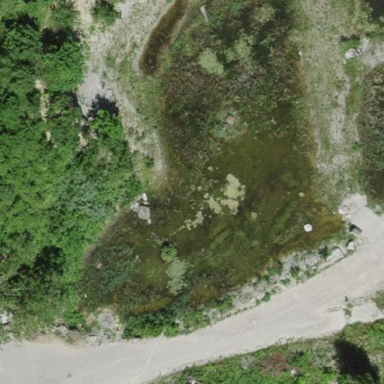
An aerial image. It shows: Pond with natural water.